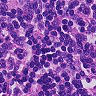
Metastatic tissue present: no